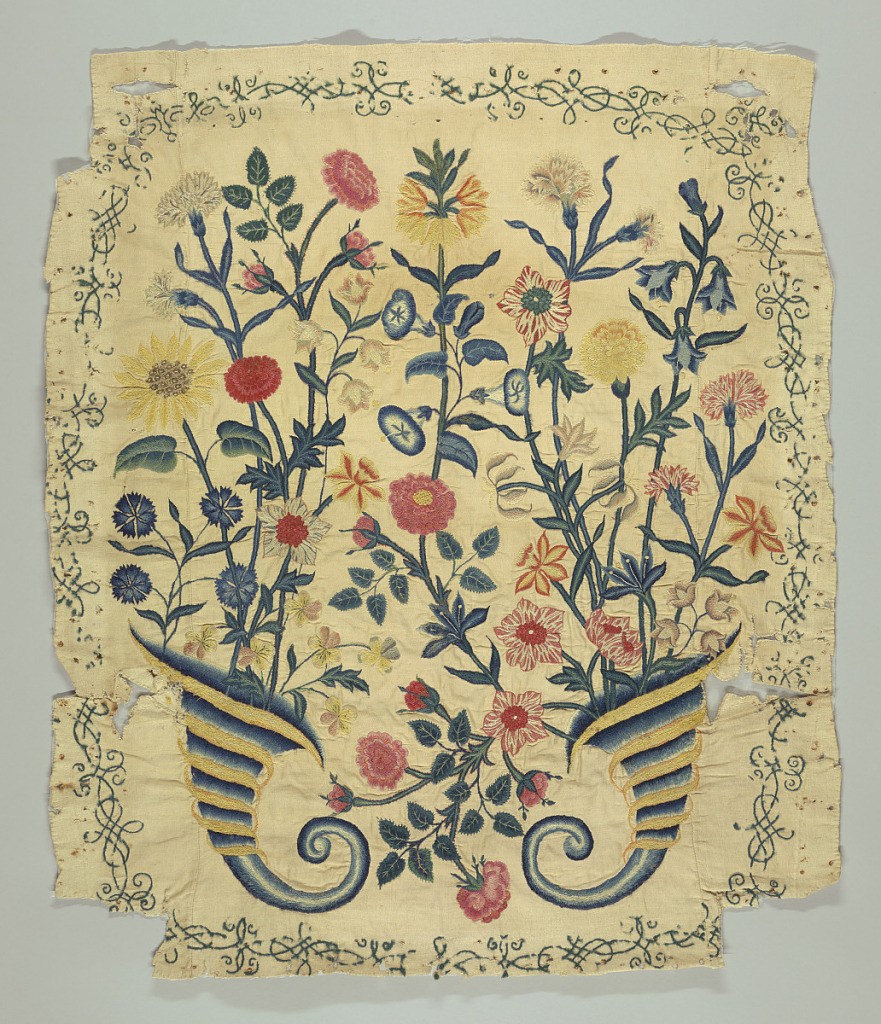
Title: Panel from a chair back
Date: early 18th century
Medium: cotton, linen, wool Technique: embroidery on twill weave (crewel wool)
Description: Panel of cream linen warp and cotton weft twill weave embroidered in multicolored wools in long and short stitch: two upright cornucopias with inward-curling ends, out of which grow life-sized, naturalistic garden flowers: carnations, morning-glories, jonquils, violets, pinks, roses and buds, campanula, ragged robin, a sunflower, etc. The whole enframed by thin green scrolling lines. From a chair back.